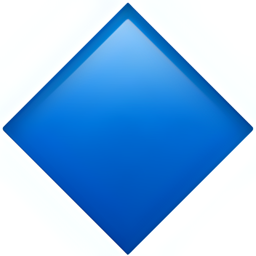
Name: large blue diamond
Emoji: 🔷
Group: Symbols
Sub-group: geometric